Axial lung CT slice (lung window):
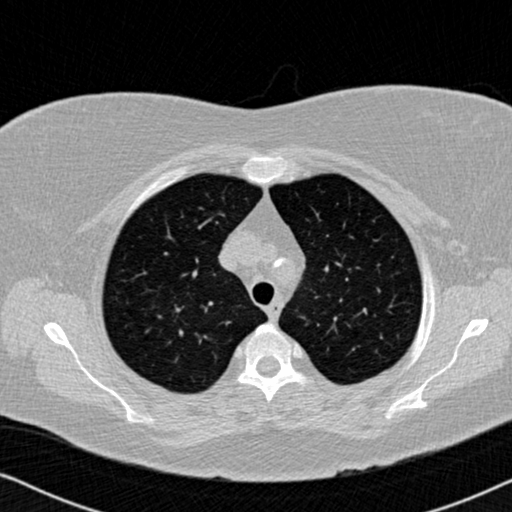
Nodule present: no